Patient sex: F
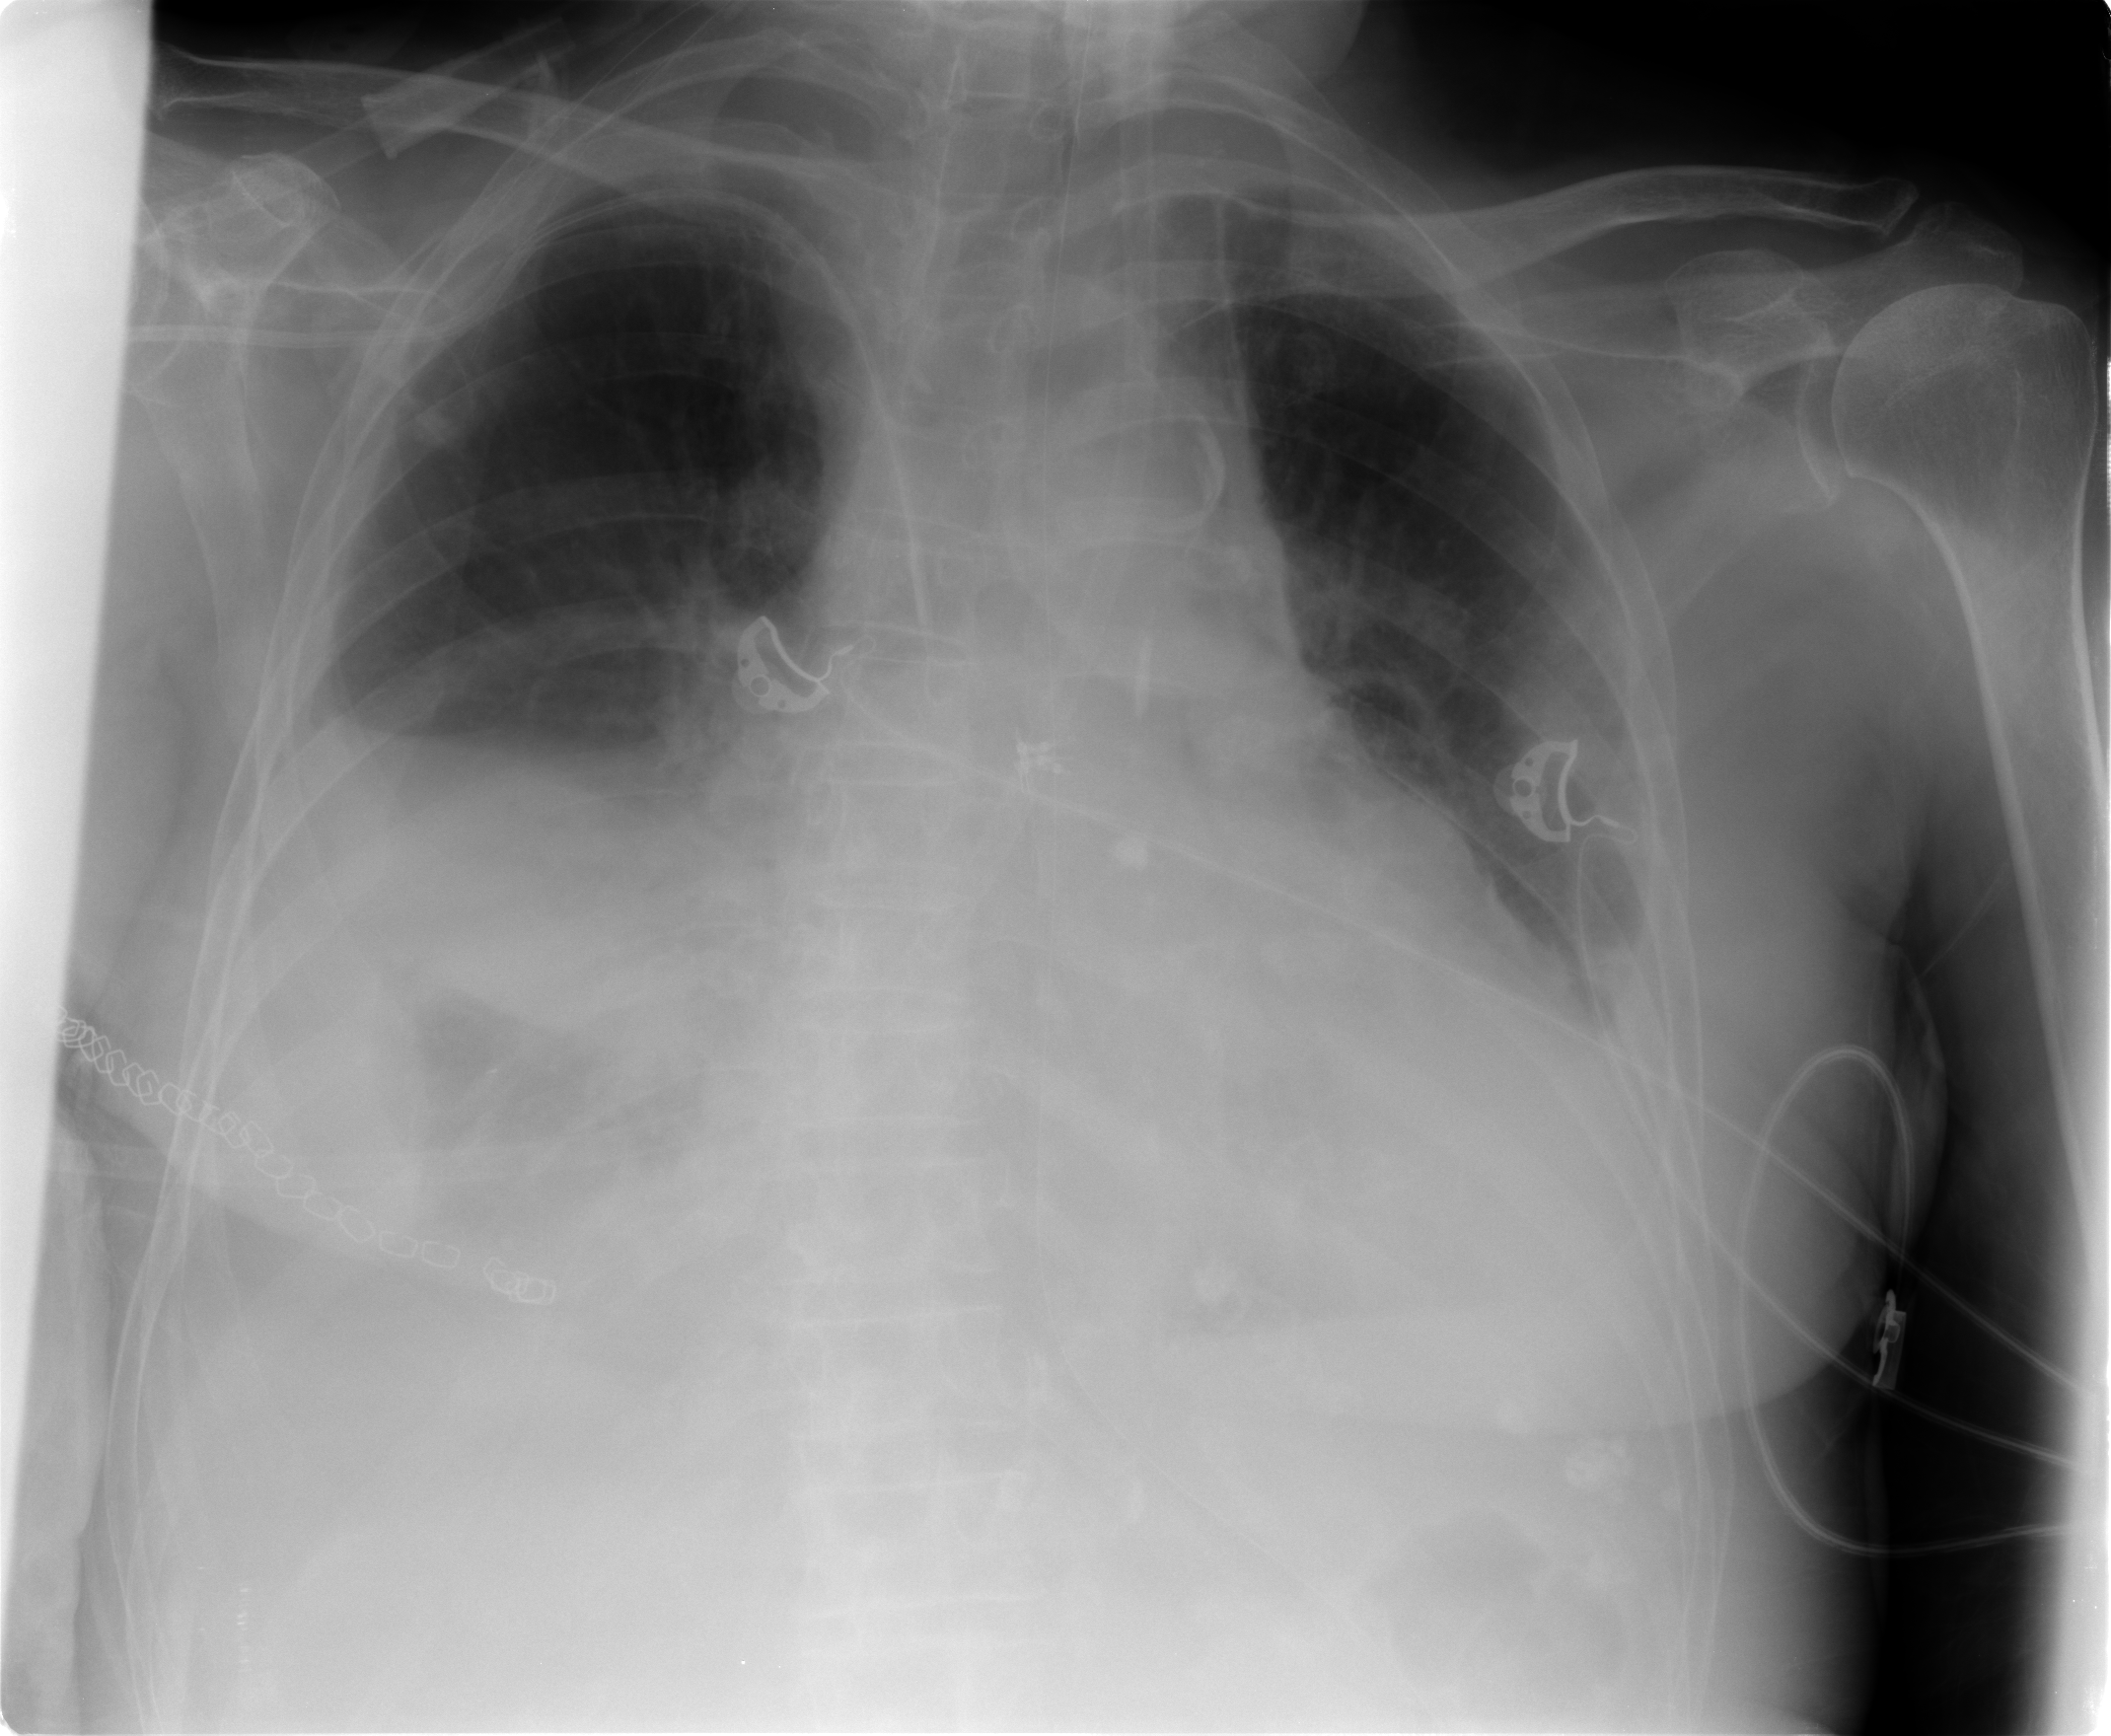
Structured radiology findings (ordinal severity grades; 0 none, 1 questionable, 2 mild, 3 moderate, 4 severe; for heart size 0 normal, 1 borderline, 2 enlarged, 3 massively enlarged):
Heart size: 2
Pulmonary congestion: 2
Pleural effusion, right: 3
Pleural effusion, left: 2
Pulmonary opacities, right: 2
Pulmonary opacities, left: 0
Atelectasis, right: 2
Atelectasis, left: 2